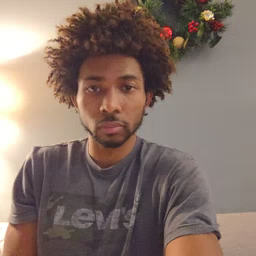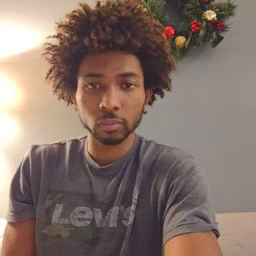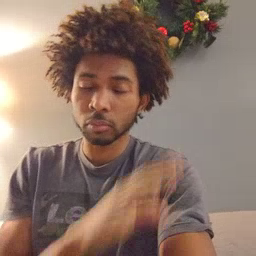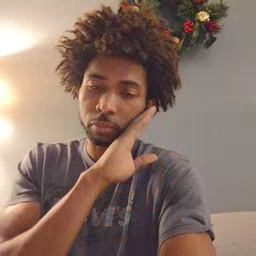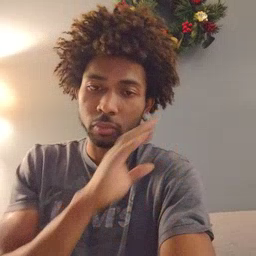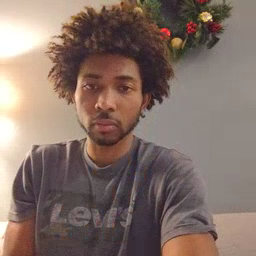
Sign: bed